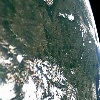
Label: land